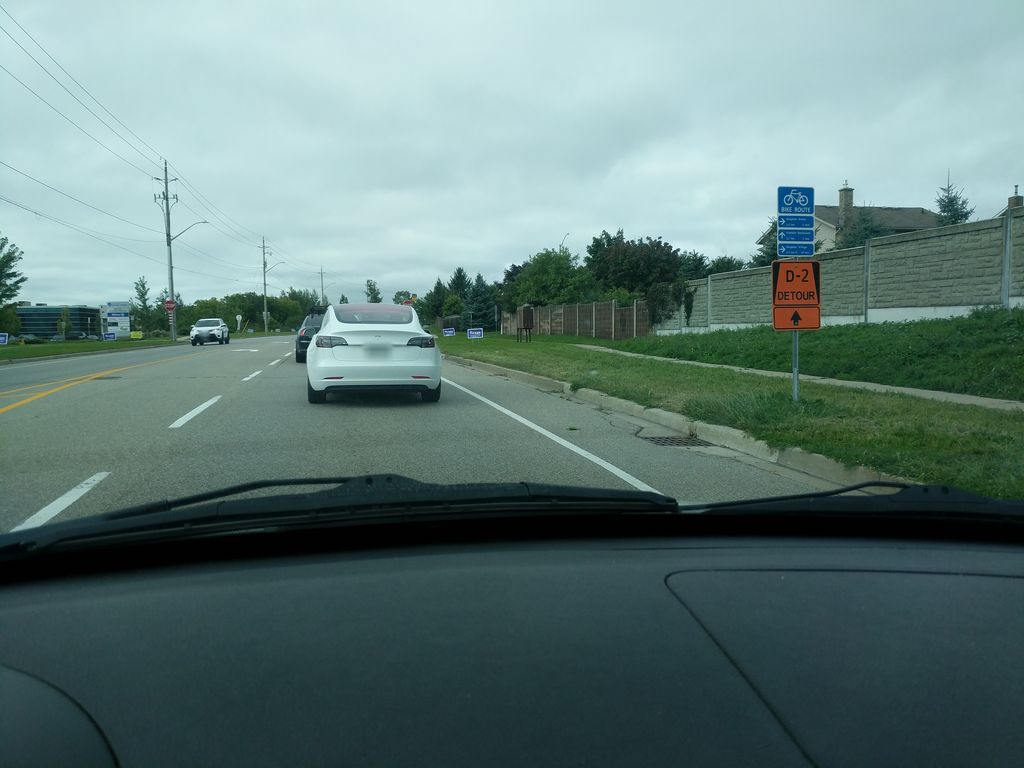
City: kitchener-waterloo